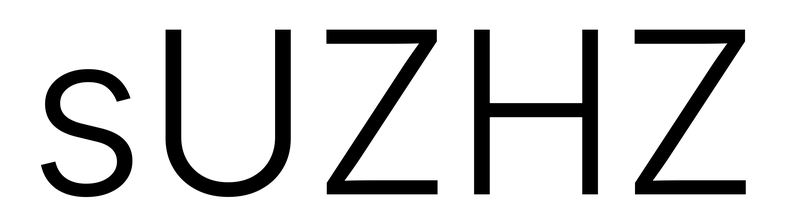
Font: Inter_Light